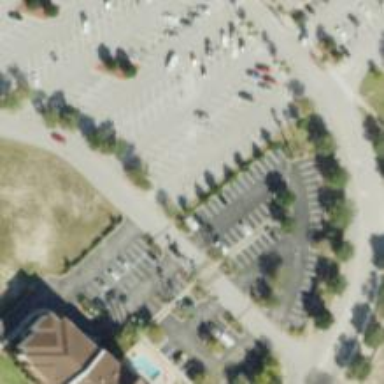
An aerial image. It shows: Parking area.